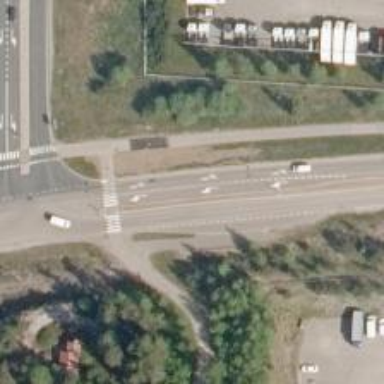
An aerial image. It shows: Asphalt cycleway.